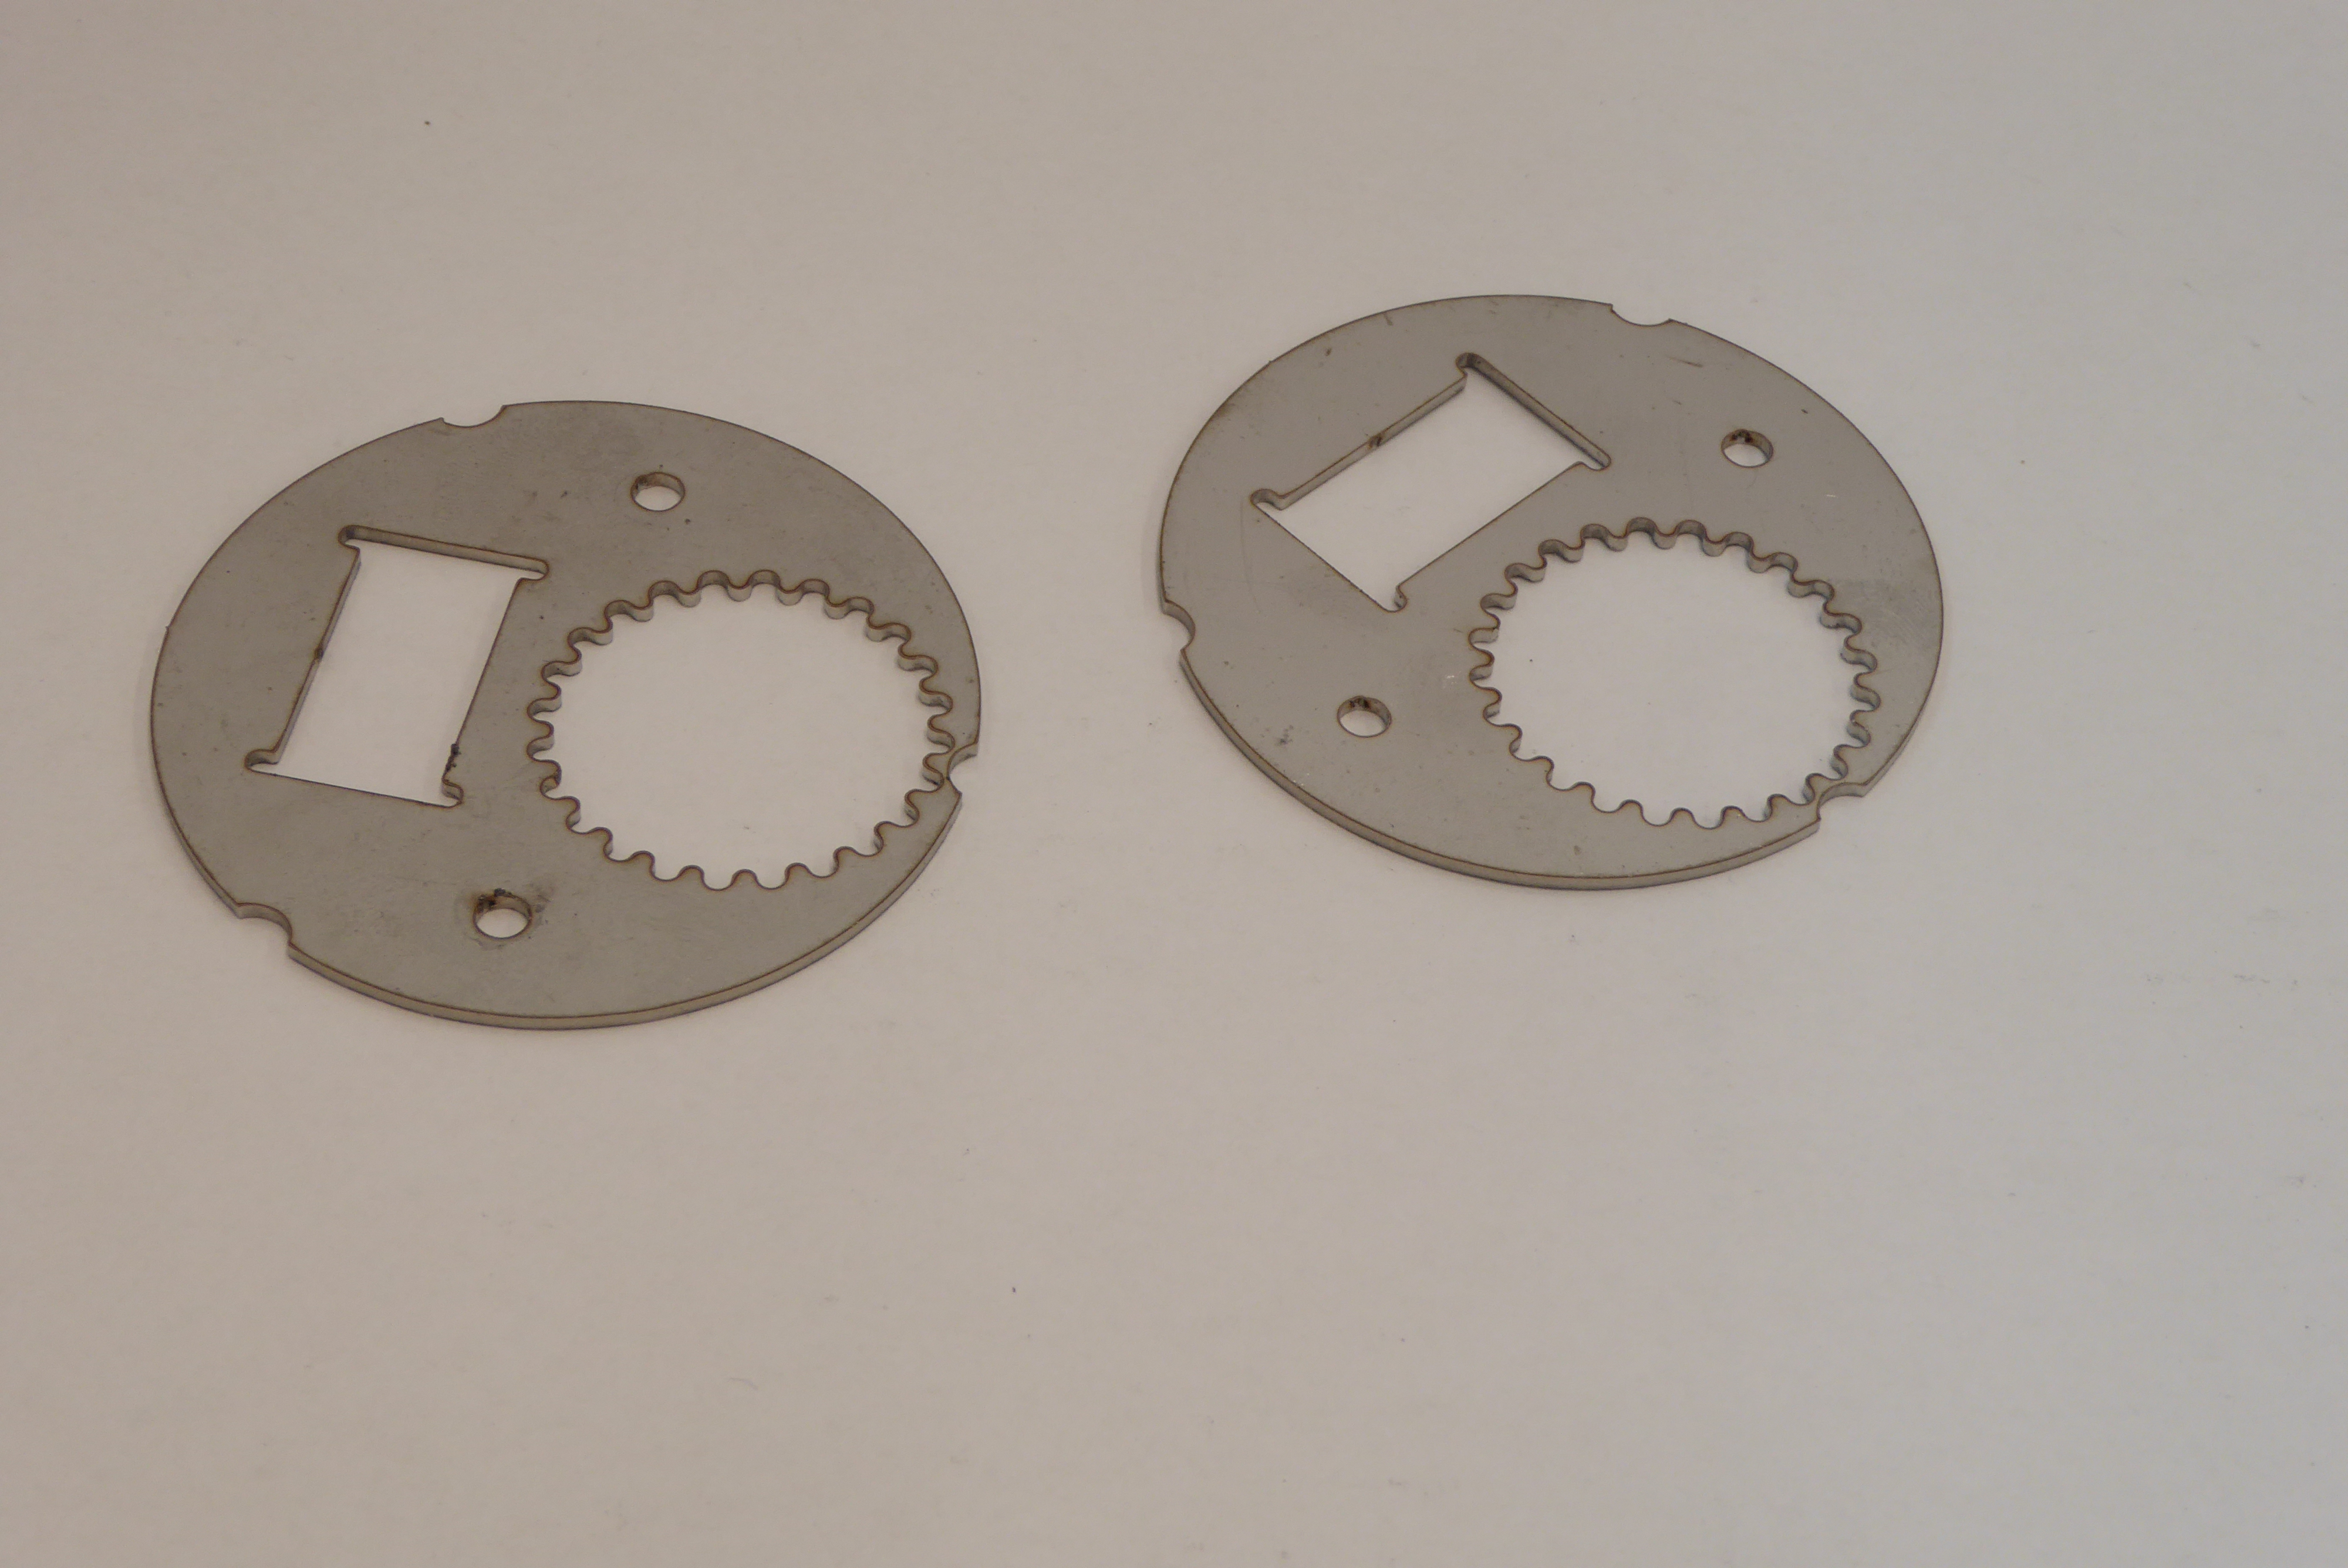
Label: Bottle Opener - Inlay